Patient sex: M
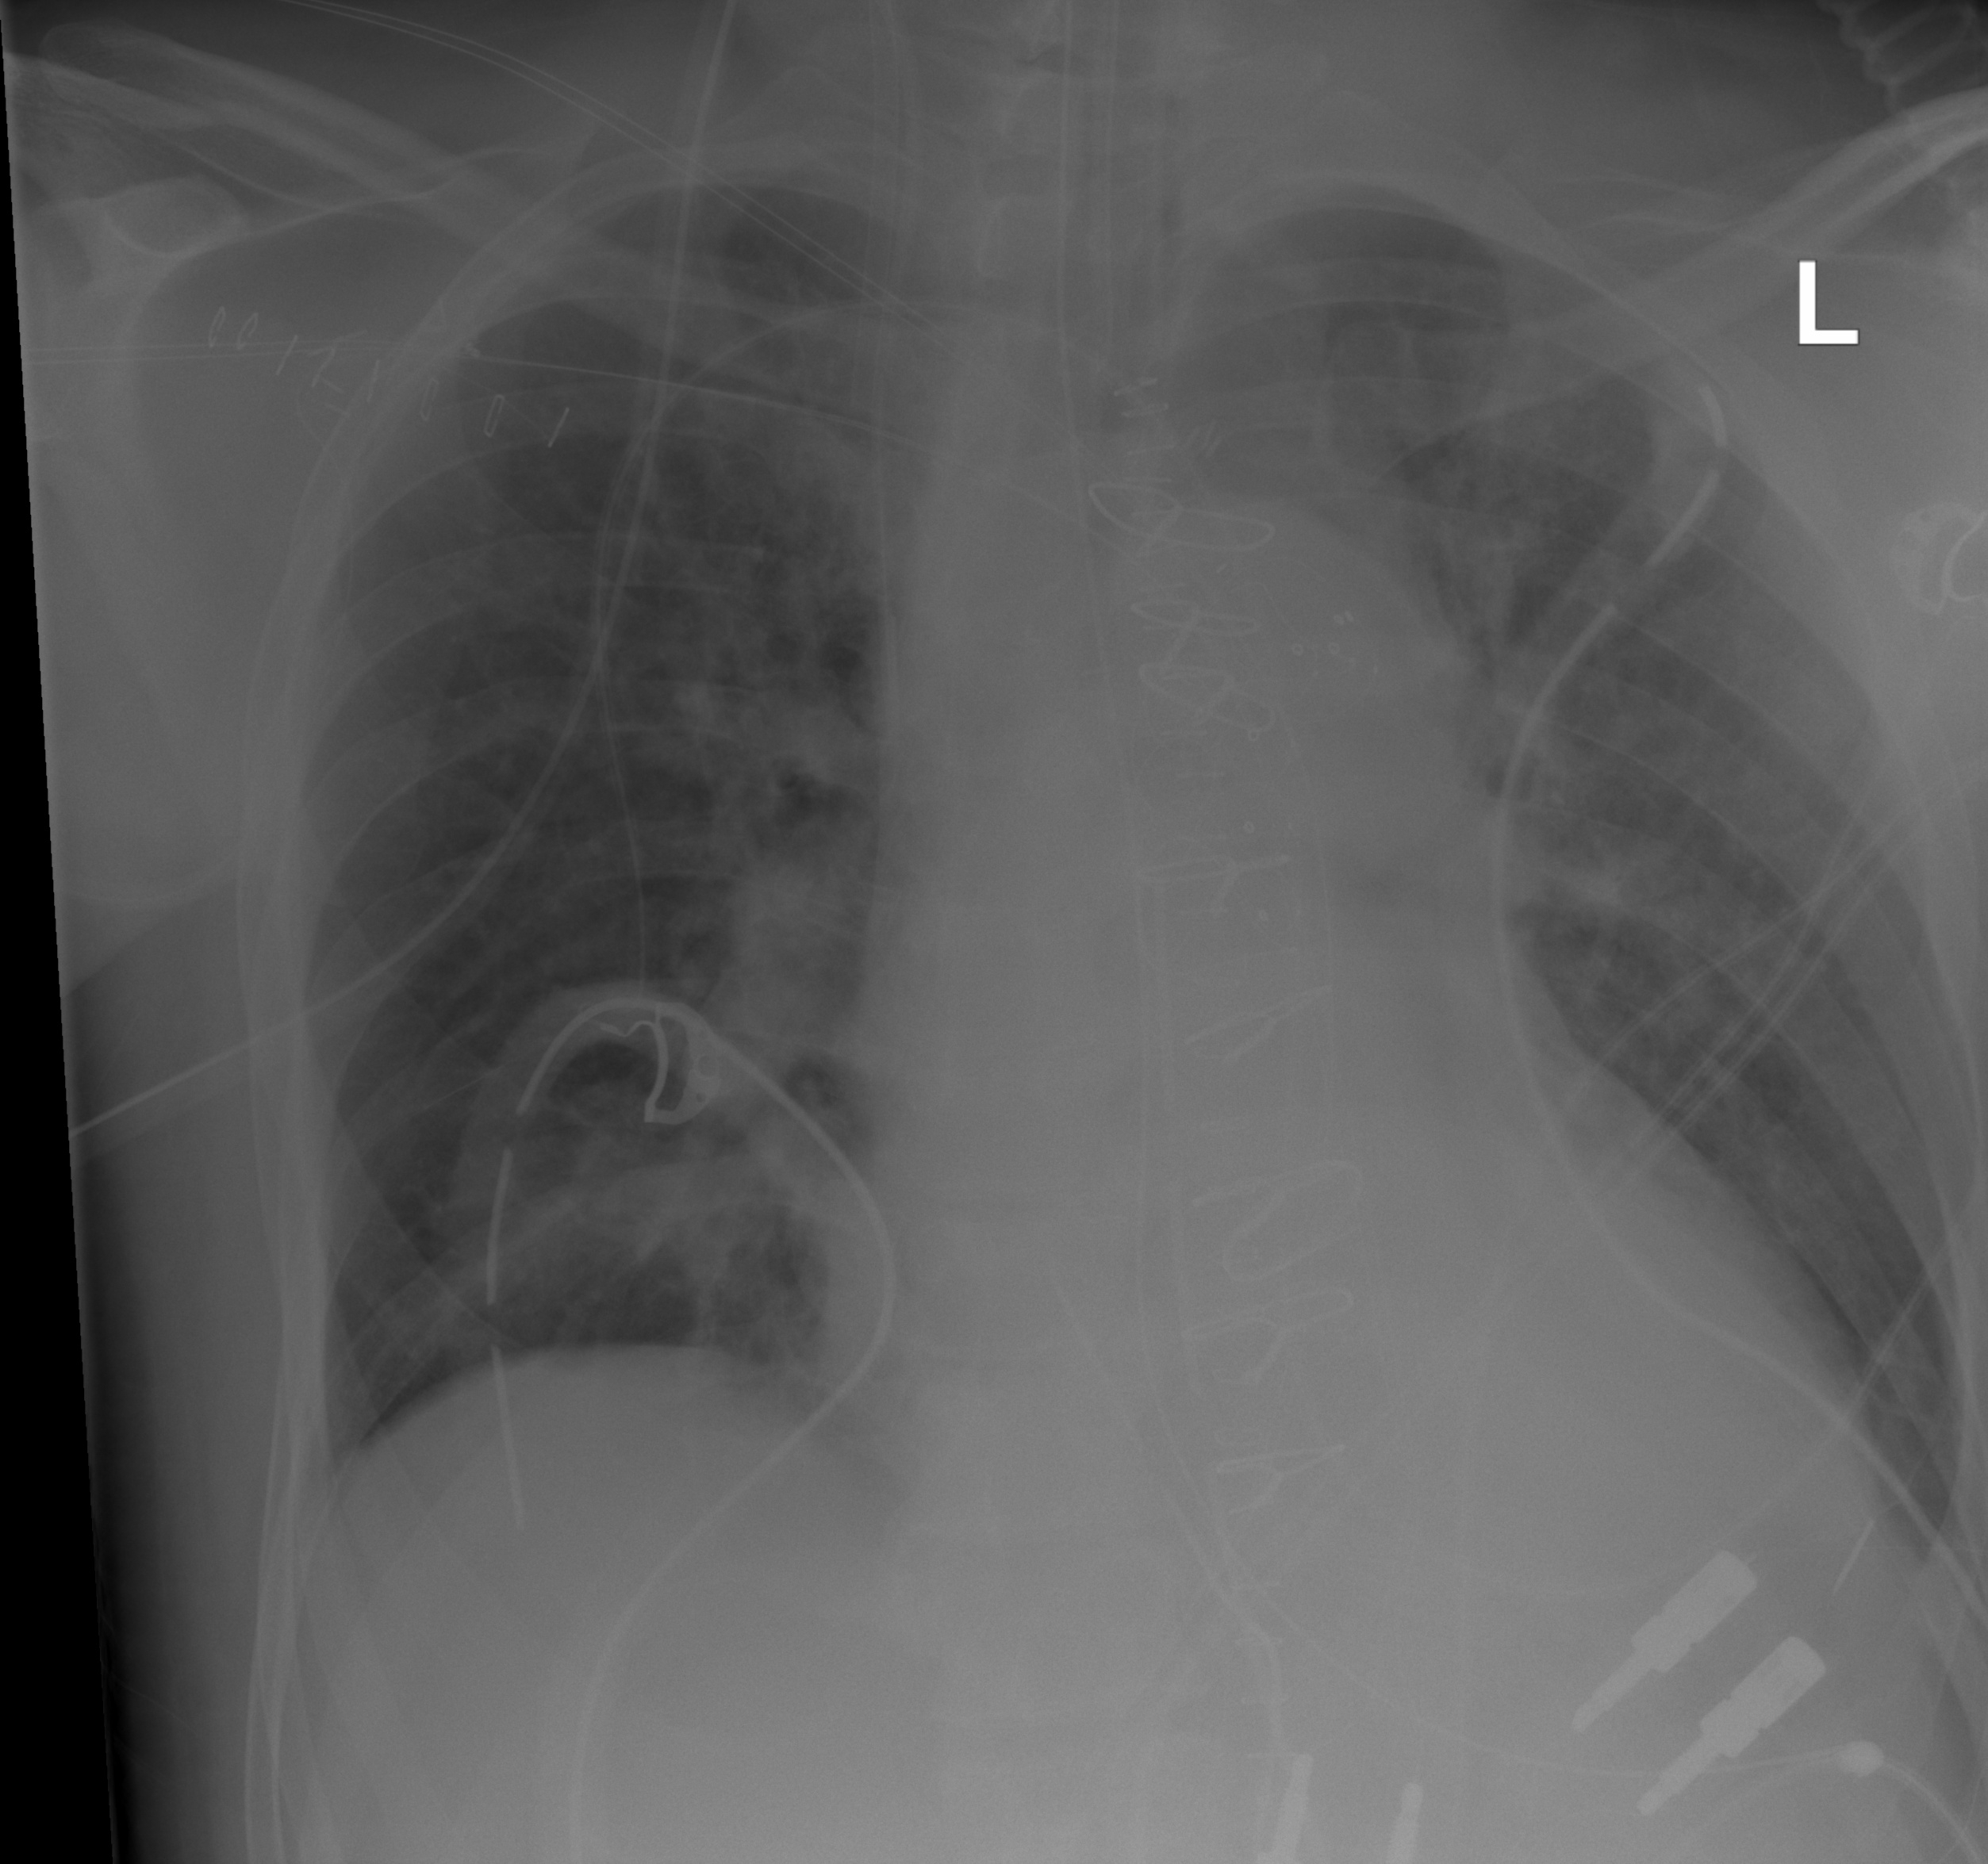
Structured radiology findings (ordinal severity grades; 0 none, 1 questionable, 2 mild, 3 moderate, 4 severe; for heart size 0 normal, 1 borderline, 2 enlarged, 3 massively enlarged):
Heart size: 2
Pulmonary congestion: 2
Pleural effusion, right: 0
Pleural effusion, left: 0
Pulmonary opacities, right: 0
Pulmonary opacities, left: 0
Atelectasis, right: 2
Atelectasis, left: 0